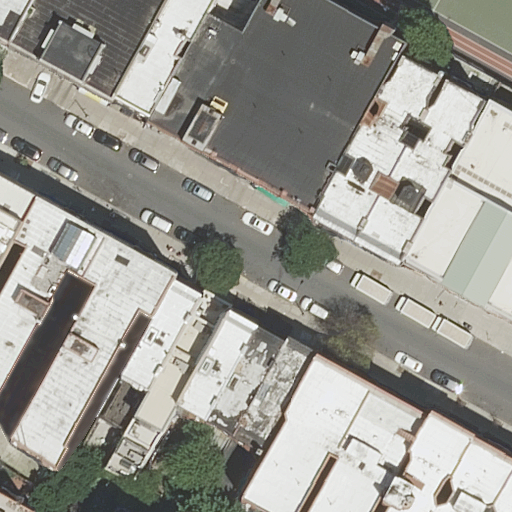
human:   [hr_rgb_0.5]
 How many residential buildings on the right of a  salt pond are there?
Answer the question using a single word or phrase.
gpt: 0

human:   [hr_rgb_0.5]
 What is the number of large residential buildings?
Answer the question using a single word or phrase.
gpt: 4

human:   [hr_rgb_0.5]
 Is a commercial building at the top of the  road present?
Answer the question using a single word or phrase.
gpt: no

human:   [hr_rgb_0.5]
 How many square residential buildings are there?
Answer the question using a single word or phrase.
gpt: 0

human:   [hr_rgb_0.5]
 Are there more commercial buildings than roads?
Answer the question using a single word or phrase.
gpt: no

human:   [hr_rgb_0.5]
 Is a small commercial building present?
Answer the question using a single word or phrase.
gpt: no

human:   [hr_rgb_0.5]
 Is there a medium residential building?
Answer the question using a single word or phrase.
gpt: yes

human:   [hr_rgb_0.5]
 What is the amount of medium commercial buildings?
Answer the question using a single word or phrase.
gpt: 0

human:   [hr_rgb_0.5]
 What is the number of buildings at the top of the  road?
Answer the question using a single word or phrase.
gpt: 6

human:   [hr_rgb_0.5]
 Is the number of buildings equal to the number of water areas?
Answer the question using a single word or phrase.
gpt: no

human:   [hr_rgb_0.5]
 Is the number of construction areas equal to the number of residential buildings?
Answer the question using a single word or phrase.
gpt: no

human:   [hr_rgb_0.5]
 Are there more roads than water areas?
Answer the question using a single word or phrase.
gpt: yes

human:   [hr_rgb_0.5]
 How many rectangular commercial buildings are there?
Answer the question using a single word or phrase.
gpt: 0

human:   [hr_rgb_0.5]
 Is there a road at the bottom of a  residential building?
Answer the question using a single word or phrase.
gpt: yes

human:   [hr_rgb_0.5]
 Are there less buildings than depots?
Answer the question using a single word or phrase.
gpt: no

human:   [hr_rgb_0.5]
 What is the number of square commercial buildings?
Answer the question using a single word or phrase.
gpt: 0

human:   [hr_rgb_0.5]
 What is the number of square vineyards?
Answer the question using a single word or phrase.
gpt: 0

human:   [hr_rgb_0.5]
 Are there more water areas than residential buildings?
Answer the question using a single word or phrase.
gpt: no

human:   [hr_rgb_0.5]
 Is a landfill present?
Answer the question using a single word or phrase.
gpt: no

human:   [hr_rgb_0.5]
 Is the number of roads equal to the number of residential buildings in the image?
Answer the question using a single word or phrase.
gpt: no

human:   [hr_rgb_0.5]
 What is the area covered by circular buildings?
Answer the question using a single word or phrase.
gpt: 0m2

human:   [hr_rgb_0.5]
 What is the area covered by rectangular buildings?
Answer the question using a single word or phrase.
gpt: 1516m2

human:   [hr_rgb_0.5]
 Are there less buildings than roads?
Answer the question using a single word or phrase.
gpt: no

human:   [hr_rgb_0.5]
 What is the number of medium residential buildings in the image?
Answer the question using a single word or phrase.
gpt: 11

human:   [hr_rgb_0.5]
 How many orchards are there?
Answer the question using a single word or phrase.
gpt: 0

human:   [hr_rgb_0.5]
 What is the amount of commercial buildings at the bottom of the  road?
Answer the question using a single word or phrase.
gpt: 0

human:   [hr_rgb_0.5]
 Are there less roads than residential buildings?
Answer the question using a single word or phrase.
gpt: yes

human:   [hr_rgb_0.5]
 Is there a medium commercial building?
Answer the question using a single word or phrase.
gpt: no

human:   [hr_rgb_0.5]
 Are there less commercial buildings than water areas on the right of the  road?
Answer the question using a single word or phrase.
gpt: no

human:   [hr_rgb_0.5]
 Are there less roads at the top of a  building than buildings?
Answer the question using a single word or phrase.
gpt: yes

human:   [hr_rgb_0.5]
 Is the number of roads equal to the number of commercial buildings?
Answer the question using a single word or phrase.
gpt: no

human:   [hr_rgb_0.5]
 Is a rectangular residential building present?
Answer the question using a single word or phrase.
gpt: yes

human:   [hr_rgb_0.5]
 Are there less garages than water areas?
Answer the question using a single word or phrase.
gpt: no

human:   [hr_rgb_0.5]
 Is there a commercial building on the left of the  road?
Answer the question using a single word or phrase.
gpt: no

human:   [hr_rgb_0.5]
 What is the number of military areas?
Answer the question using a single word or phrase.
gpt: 0

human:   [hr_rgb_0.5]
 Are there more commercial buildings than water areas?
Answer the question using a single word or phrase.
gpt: no